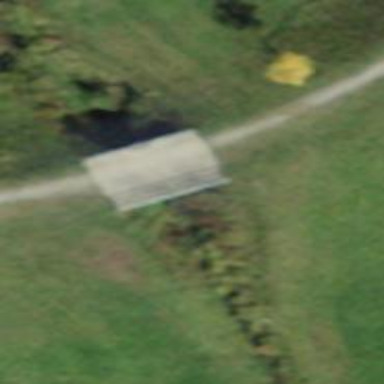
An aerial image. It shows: Footway bridge with pebblestone surface.